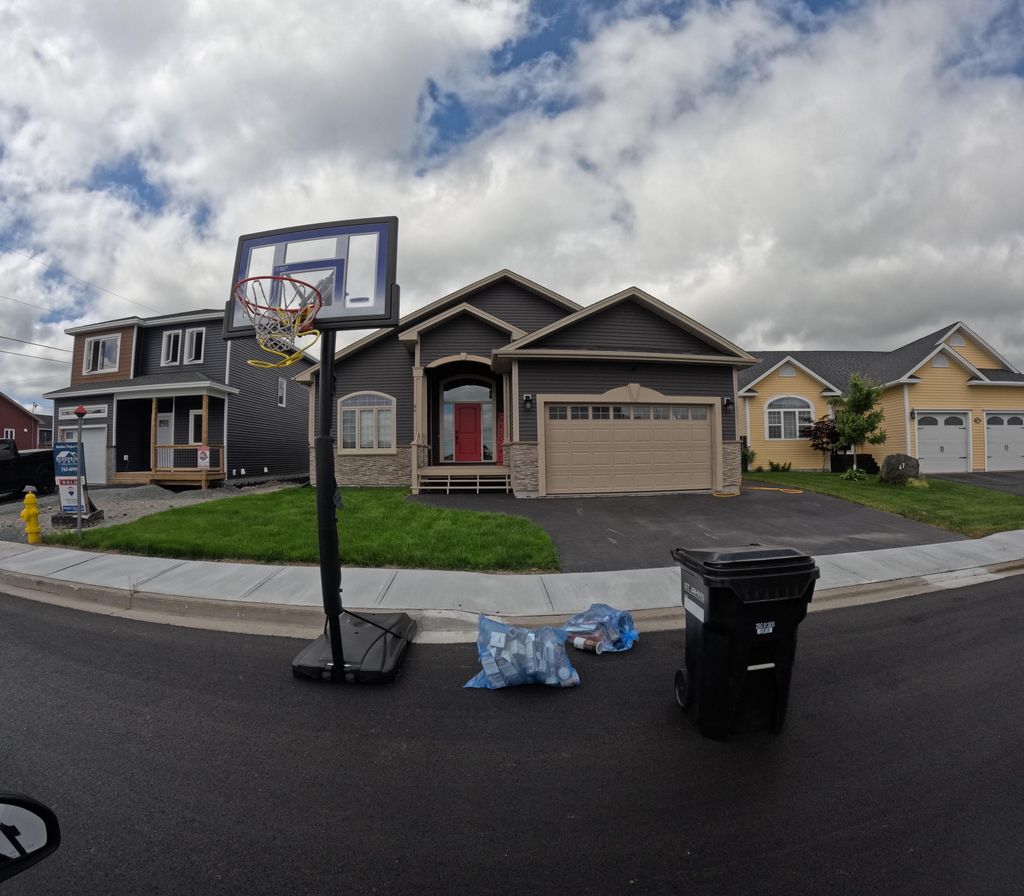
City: st_johns